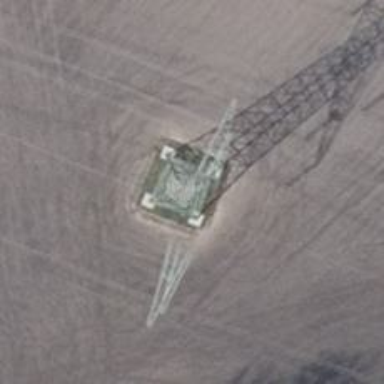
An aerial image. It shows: Power tower.